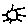
Label: sun